Question: I would like to implement a custom loss function for my neural network in order to consider also the contribution of adversarial examples during training, computed with the Fast Gradient Sign Method.

where is a classic categorical cross-entropy computed wrt to the inputs. And is the adversarial example.
More in details, my network is the following:
'''
sentence = Input(shape=(story_maxlen,))
encoded_sentence = Embedding(vocab_size, embed_size, input_length=story_maxlen)(sentence)
question = Input(shape=(query_maxlen,))
encoded_question = Embedding(vocab_size, embed_size, input_length=query_maxlen)(question)
merged = concatenate([encoded_sentence, encoded_question], axis=1)
answer = LSTM(lstm_size, return_sequences=True)(merged)
answer = Dense(mlp_size, activation='tanh')(merged)
answer = Dropout(dropout_rate)(answer)
answer = Flatten()(answer)
answer = Dense(vocab_size, activation='softmax')(answer)
model = Model([sentence, question], answer)
model.compile(optimizer="adam", loss=my_loss_wrapper([sentence,question]), metrics=['accuracy'])
'''
And then my custom loss function with also the function to generate the adversarial examples:
'''
def generate_advers(model, epsilon):
x1 = input_tensor[0]
x2 = input_tensor[1]
answer = y_true
x1 = tf.Variable(x1)
x2 = tf.Variable(x2)
with tf.GradientTape() as tape:
tape.watch([x1, x2])
proba = model([x1, x2])
loss = K.categorical_crossentropy(answer, proba[0])
# Get the gradients of the loss w.r.t to the input.
gradient = tape.gradient(loss, [x1, x2])
g1 = gradient[0]
g2 = gradient[1]
signed_grad_st = tf.sign(g1)
signed_grad_qu = tf.sign(g2)
delta_1 = tf.multiply(signed_grad_st, epsilon)
delta_2 = tf.multiply(signed_grad_qu, epsilon)
x1_adv = tf.add(x1, delta_1)
x2_adv = tf.add(x2, delta_2)
proba_adv = model([x1_adv, x2_adv])
loss_advers = K.categorical_crossentropy(label, proba_adv[0])
return loss_advers
def my_loss_wrapper(input_tensor):
def my_loss(y_true, y_pred):
alpha = 0.05
alpha_compl = 1.0 - alpha
epsilon = 0.15
loss_advers = generate_advers(model, epsilon)
loss_advers = alpha_compl*loss_advers
loss_true = K.categorical_crossentropy(y_true, y_pred)
loss_true = alpha*loss_true
total = loss_true + loss_advers
return total
return my_loss
'''
Giving that my input is an encoded vector of vocabulary indices of the form:
'''
[1,5,4,3,6,9...]
'''
I don't understand how to compute the gradient of the loss wrt to the input (it is always None), which is fundamental to implement the FGSM. Do you have any suggestions? Also, do you think I'm on the right way?
I'm able to compute the gradient if and only if i the Embedding layer from the network. But then the problem is that I can't train my embeddings and so the accuracy does not increase. So I need the Embedding layer to be in the network.
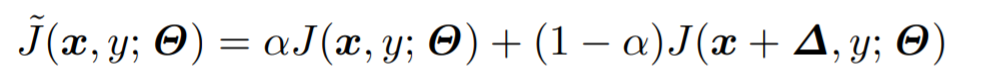
Answer: Neural networks operate on a continuous space, and don't know what to do with a discrete space like words. That's why NLP tasks start by embedding the discrete word IDs into a continuous space.
Fast Gradient Sign Method, which clearly uses the gradient and also operates that continuous space, can get you as far as an adversarial embedding. But if you want an adversarial , then you need to somehow go from that adversarial embedding to an adversarial word.
This paper on <URL> describes one such idea.
> Multiple recent studies [21, 25] defined adversarial perturbations
on RNN-based text classifiers. [21] first chose the word at a random
position in a text input, then used a projected Fast Gradient Sign
Method to perturb the word's embedding vector. The perturbed vector is projected to the nearest word vector in the word embedding
space, resulting in an adversarial sequence (adversarial examples
in the text case).
But right after that quote they said this technique does not always generate great examples. Perhaps it will be suitable for your purposes, or perhaps you will want to dive deeper into the paper to see how that their black box idea works.
Or maybe you don't need to generate adversarial words, and an adversarial embedding is sufficient. If so, read on.
---
Another path forward is to generate the adversarial example on top of the embedding, instead of the indices the embedding is based on. That is:
1. Run the embedding.
2. Feed it directly to the answer part of your model, which gives one half of your loss.
3. Update the embedding in an adversarial way. This will now work because you are working on the embeddings, which are floating point and suitable for the FGSM update.
4. Feed the adversarial example to your answer subnet, which gives the second half of your loss.
This is straightforward to do in PyTorch, but unfortunately I do not know a convenient way to do so in Keras given the up-front requirement to 'compile()' the model instead of leaving it in two pieces.